Question: 1. I'm able to pass the displayMessage variable, but the page reloads. I've been looking at ajax tutorials, but I'm not sure how to pass displayMessage without the page reloading.
2. I want to store more than one message on the phone. So if I send "help me stackoverflow," then "please," they both get stored. (right now "please" would replace "help me..."). // this is my form
<form role="form">
<div class="form-group">
<textarea class="form-control" id="message" rows="3"></textarea>
</div>
<button type="submit" id="submit" class="btn btn-default">Submit</button>
</form>
// this is where message displays
<span class="displayMessage"></span>
// this is my js
$(document).ready(function () {
$('#submit').click(function () {
var displayMessage = $('#message').val();
localStorage.displayMessage = displayMessage;
});
});
$(document).ready(function () {
$('.displayMessage').html(localStorage.displayMessage);
})

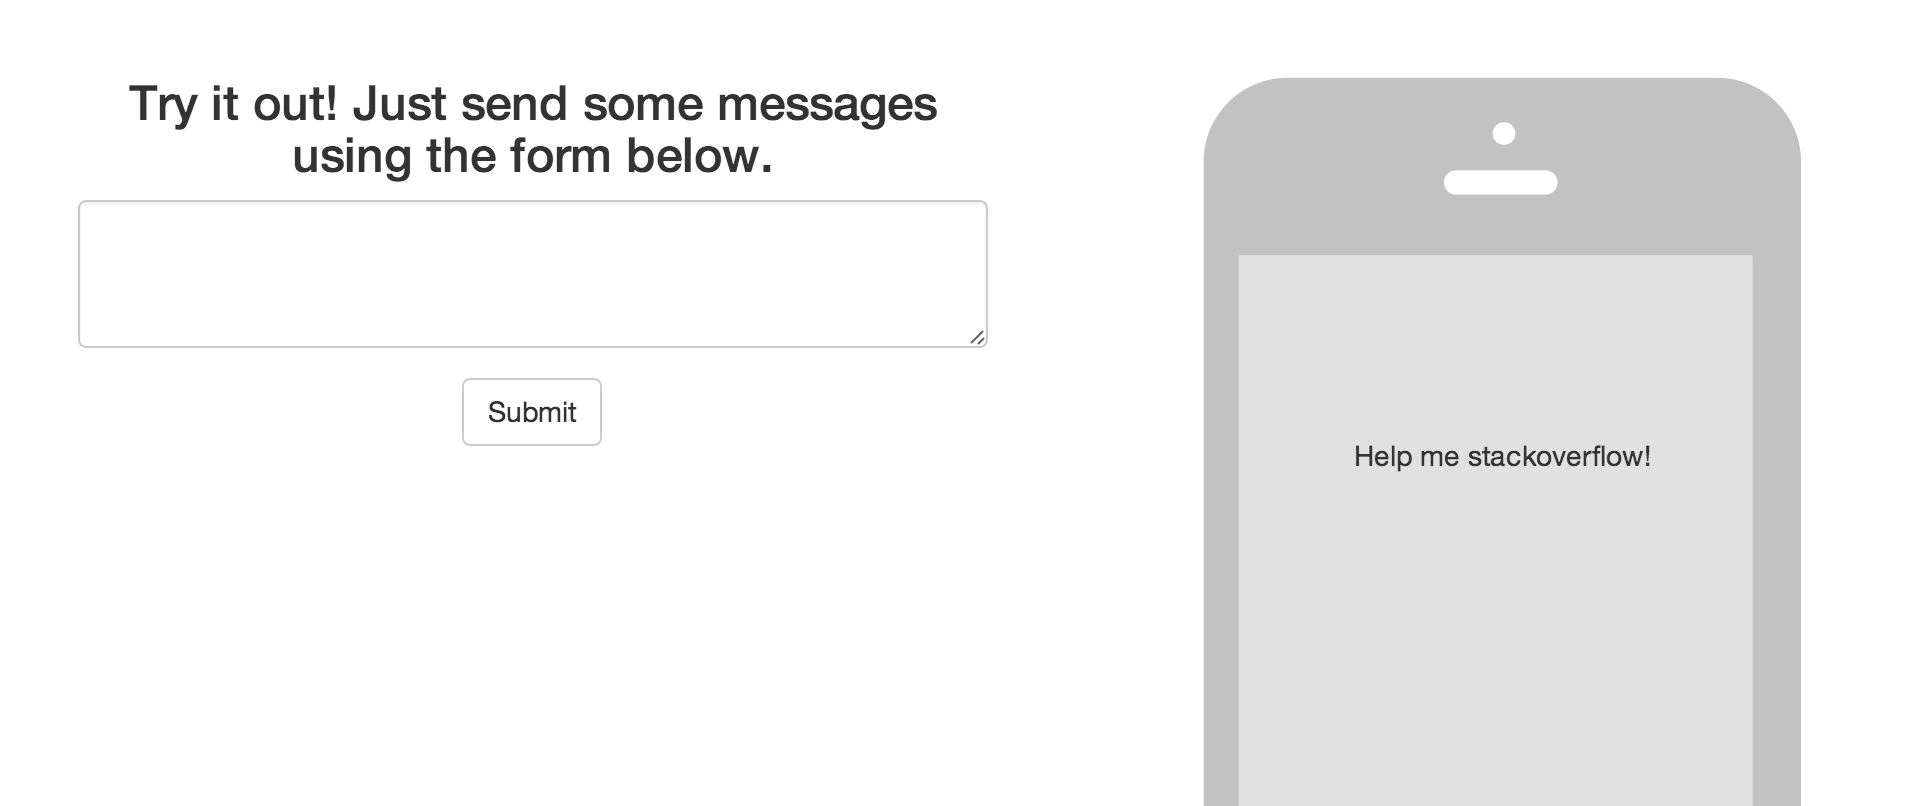
Answer: 1. The page reload is triggered by the default button click behaviour. You need to disable it by calling preventDefault on the event object: $('#submit').click(function (e) {
e.preventDefault();
// your code
});
2. As DontVoteMeDown already said, you can store an object or array as JSON in the local storage. So you could do something like this: $(document).ready(function () {
$('#submit').click(function (e) {
e.preventDefault();
var storedMessagesJSON = localStorage.displayMessages || '[]',
storedMessages = JSON.parse(storedMessagesJSON),
displayMessage = $('#message').val();
storedMessages.push(displayMessage);
localStorage.displayMessages = JSON.stringify(storedMessages);
});
var storedMessagesJSON = localStorage.displayMessages || '[]',
storedMessages = JSON.parse(storedMessagesJSON);
$('.displayMessage').html(storedMessages.join('<br>'));
});
I also made a JSFiddle.